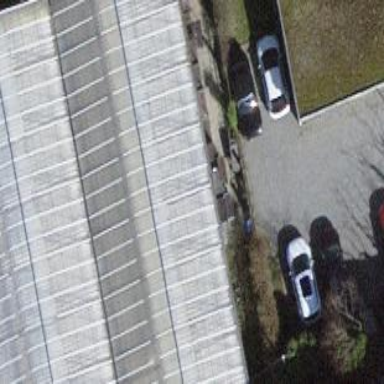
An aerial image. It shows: Greenhouse.